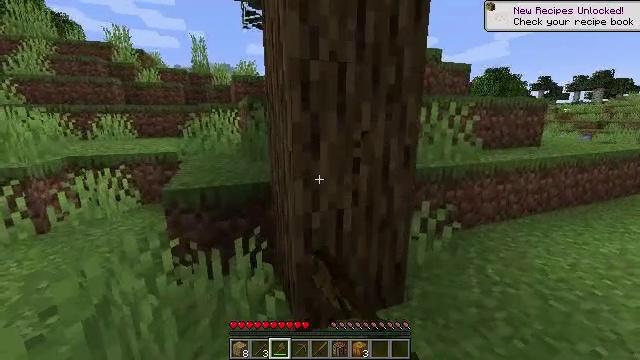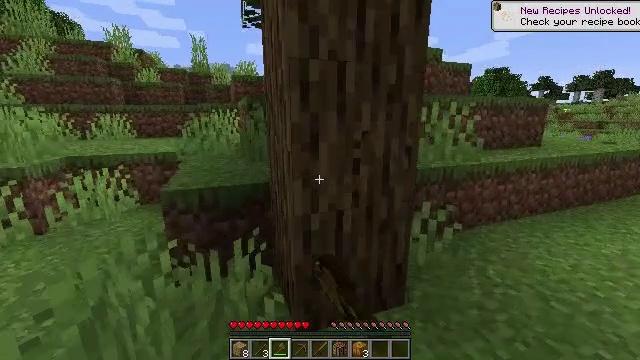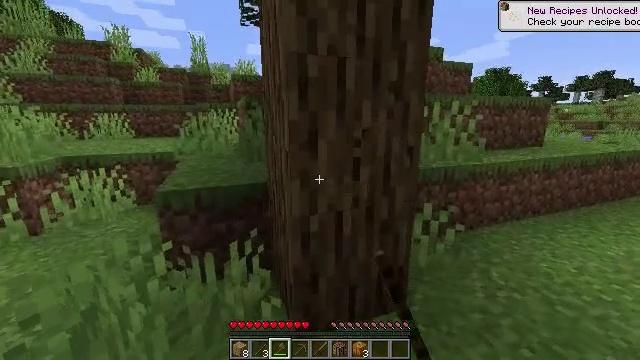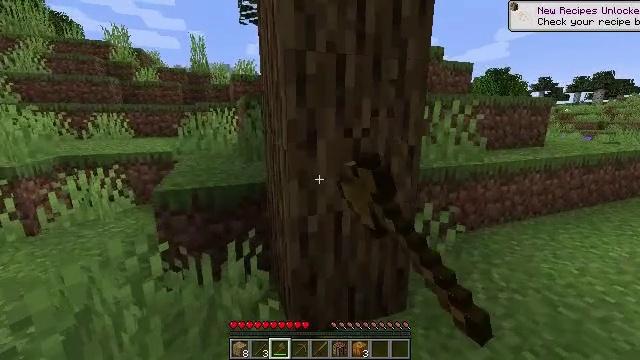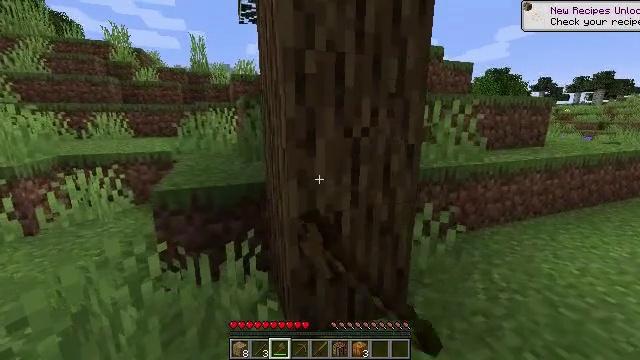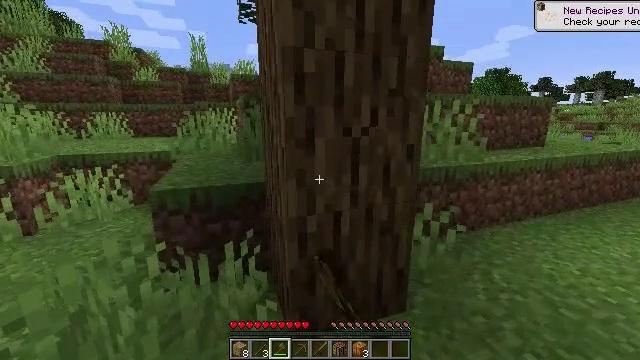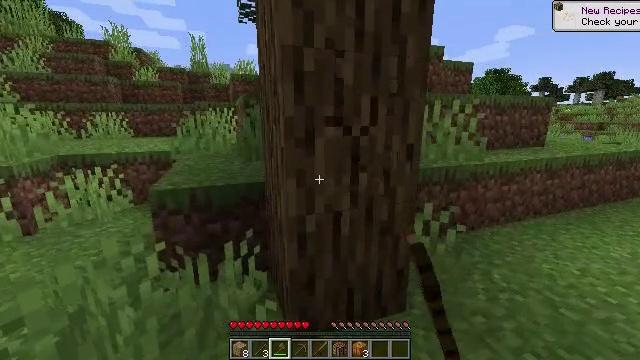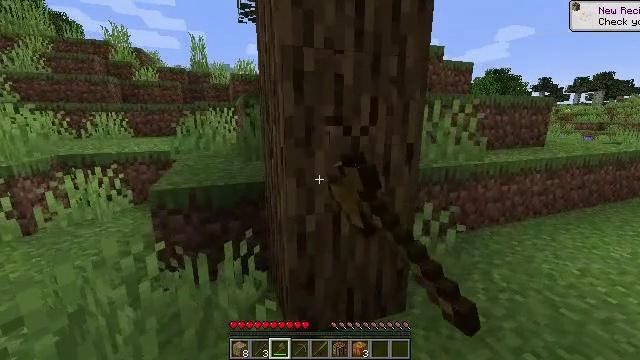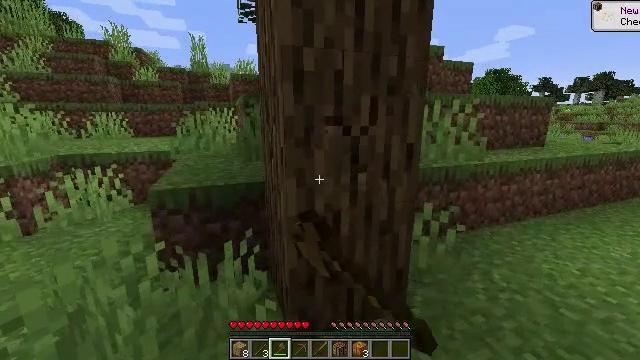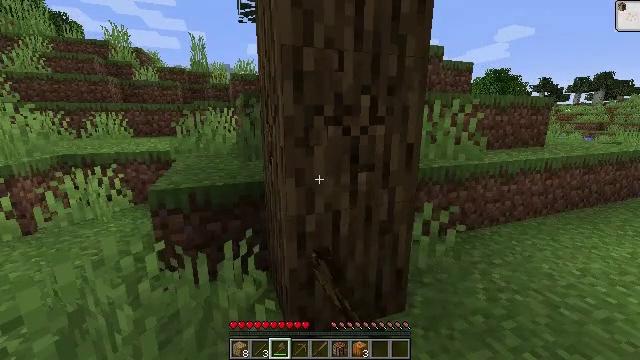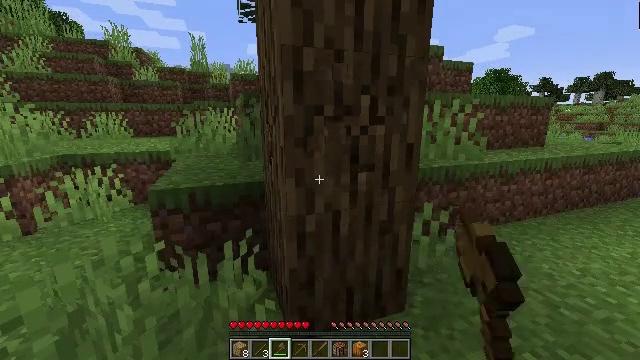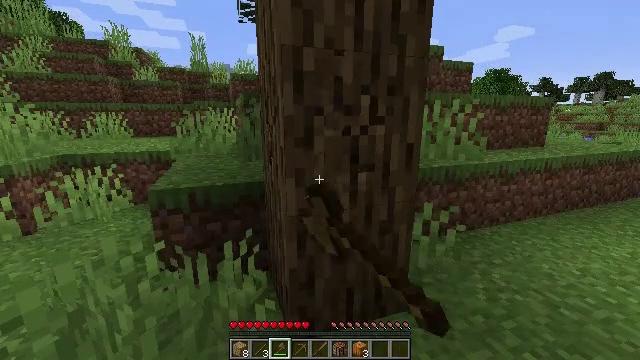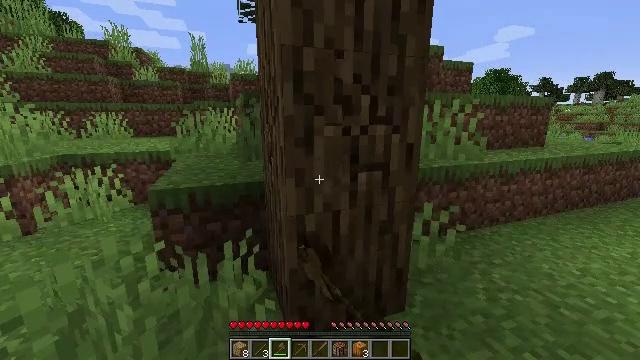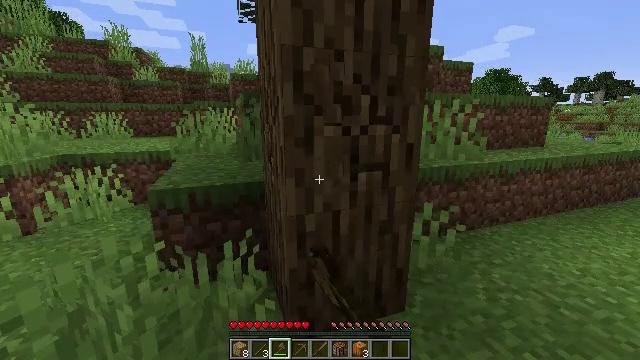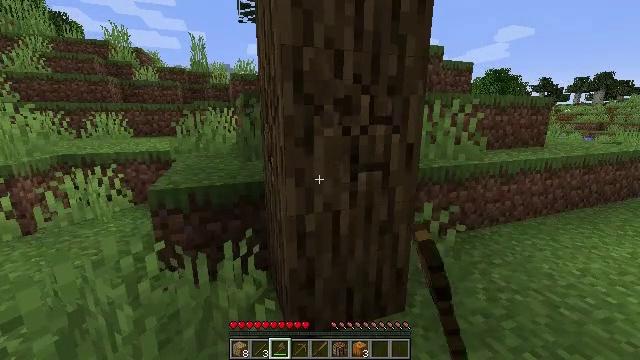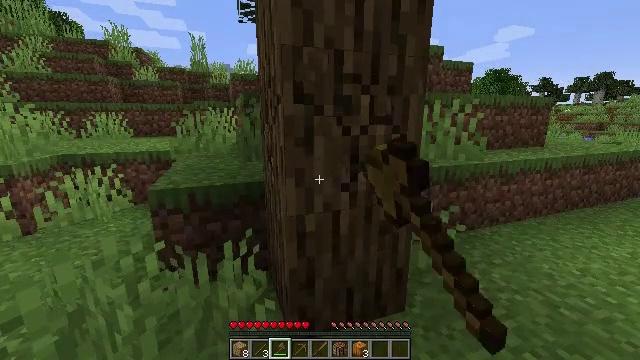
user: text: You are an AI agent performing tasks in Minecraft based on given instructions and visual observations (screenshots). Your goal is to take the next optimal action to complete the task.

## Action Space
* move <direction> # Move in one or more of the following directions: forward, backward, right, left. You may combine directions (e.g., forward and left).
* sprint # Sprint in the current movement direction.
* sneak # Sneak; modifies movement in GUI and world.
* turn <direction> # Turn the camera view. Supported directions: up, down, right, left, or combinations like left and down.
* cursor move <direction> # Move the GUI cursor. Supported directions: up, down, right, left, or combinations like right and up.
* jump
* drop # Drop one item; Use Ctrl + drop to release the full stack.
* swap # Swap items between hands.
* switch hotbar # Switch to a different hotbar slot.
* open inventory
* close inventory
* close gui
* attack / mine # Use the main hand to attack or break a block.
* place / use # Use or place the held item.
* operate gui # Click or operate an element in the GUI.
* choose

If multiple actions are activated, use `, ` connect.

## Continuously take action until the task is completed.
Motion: motion action
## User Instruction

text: Collect oak log for crafting.
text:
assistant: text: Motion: attack / mine
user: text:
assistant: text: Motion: attack / mine
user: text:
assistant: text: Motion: attack / mine
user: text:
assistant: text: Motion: attack / mine
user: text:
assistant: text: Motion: attack / mine
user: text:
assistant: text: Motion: attack / mine
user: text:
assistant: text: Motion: attack / mine
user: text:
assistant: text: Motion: attack / mine
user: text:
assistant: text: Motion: attack / mine
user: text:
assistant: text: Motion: attack / mine
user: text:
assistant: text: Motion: attack / mine
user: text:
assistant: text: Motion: attack / mine
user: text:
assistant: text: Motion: attack / mine
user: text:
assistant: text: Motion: attack / mine
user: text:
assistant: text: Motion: attack / mine
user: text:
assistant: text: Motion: attack / mine
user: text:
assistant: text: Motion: attack / mine
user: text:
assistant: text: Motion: attack / mine
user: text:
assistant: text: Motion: attack / mine
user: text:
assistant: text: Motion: attack / mine
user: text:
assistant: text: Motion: attack / mine
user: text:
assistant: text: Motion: attack / mine
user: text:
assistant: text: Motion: attack / mine
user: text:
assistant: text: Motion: attack / mine
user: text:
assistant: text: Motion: attack / mine
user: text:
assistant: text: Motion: attack / mine
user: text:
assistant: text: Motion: attack / mine
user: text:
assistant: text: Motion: attack / mine
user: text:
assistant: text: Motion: attack / mine
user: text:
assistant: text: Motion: attack / mine